Question: Implementing an ISO Creator ( as an intellectual exercise mostly ) I need to store cd data structure values.
For example, from page 47 of the specification <URL> , in order to store a directory in ISO9660 format I need to store information about various byte fields

There are other tables, such as Path Tables that store fields and the total number of fields would be in hundreds.
So I could either
1 - Store these in .cs files , 'hard coding' essentially
'''
public byte length=1;
public byte ExtendedAttributeLength = 0;
//and so on
'''
2- I could store these as Constants in .cs files
3 -I could store these in XML files
4- I could even store these in a database table
Considering that it is unlikely for these values to change, but not impossible, I'm not sure which way i should store the values.
Thank you
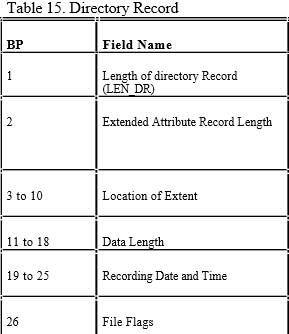
Answer: I think you can define all those specs as structs with explicit layout. This way you can specify the offset for each field:
'''
[StructLayout(LayoutKind.Explicit, Size=16, CharSet=CharSet.Ansi)]
public struct DirectoryRecord
{
[FieldOffset(0)]
byte RecordLength;
[FieldOffset(1)]
byte ExtendedAttrRecordLength;
...
}
'''
You can then serialize these to byte arrays and presumably save them as parts of the ISO image header or whatever their place is in there.
---
However, if you look at one of the existing C# ISO9660 implementations such as <URL> you will see that they do things a bit differently.
For 'DirectoryRecord' they have defined a class with 'ReadFrom' and 'WriteTo' methods and it takes care of reading from appropriate offsets in an input stream. This is one option. On top of that they have some other component that reads the file and delegates reading to sub-components such as this one.
So, you could do it like them. Or you could do it with structs as I mentioned before and have them behave like POCOs only, not extra reading and writing logic. You'll have to do that somewhere else.